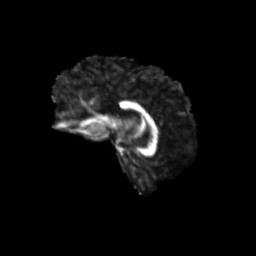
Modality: FA
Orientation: sagittal
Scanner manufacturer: siemens
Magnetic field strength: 3 T
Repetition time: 9.2 s
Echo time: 0.084 s